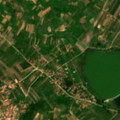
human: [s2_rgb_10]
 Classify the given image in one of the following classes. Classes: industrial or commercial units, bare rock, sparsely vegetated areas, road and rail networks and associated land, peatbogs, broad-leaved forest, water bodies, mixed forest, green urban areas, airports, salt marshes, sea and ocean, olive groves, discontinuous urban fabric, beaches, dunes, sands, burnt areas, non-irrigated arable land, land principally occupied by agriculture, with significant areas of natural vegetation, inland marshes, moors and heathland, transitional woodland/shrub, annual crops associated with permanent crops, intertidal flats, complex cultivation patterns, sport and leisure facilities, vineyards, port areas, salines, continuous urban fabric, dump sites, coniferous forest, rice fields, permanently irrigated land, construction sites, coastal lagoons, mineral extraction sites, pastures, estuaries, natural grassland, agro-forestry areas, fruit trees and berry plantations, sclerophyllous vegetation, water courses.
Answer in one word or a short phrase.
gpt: discontinuous urban fabric, pastures, complex cultivation patterns, land principally occupied by agriculture, with significant areas of natural vegetation, water bodies